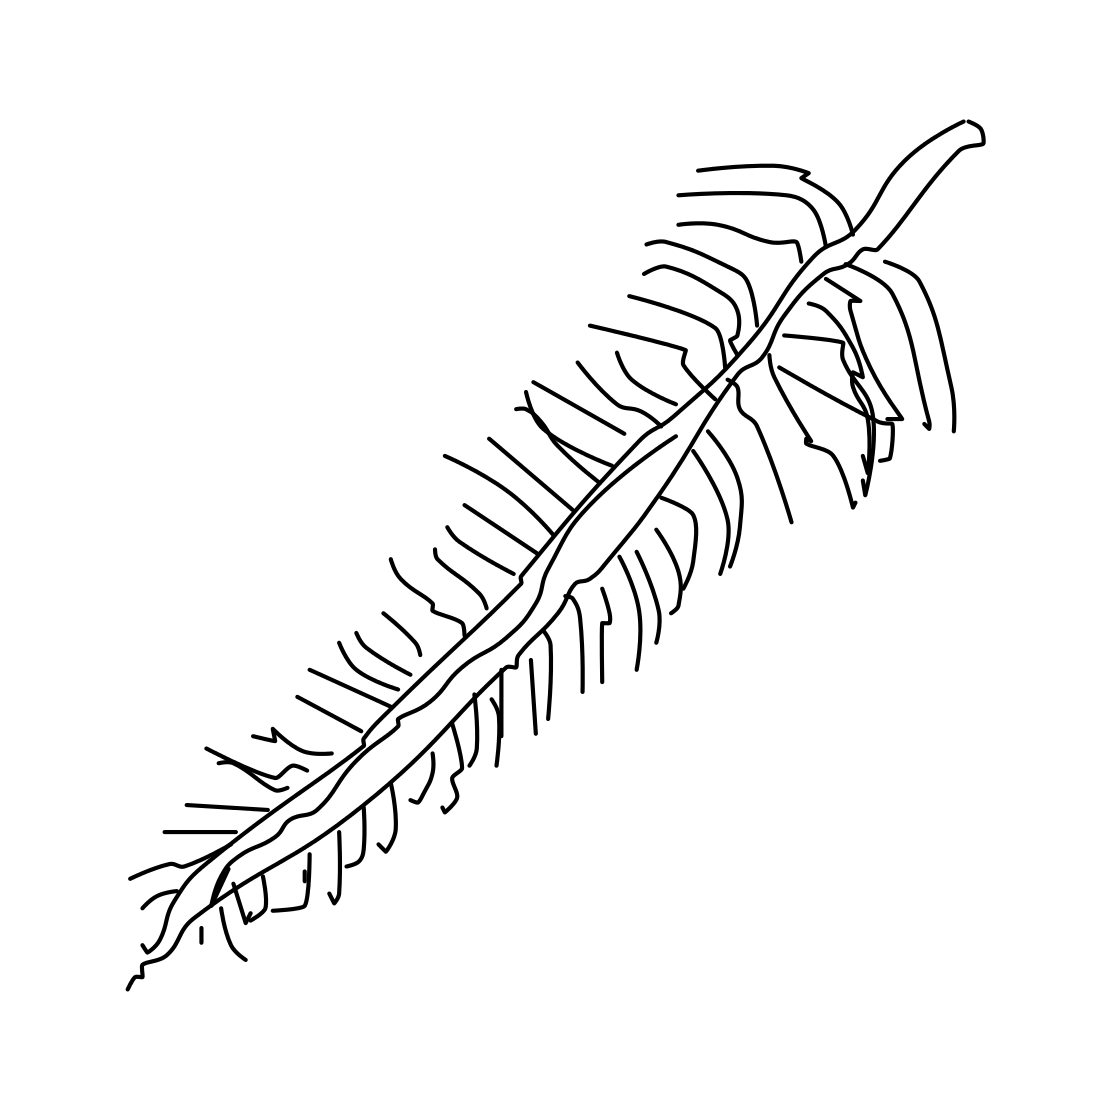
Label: feather